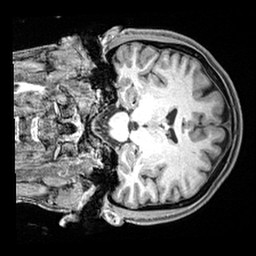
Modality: T1w
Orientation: coronal
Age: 35
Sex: female
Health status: healthy
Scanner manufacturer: siemens
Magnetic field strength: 3 T
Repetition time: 2.4 s
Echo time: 0.00217 s